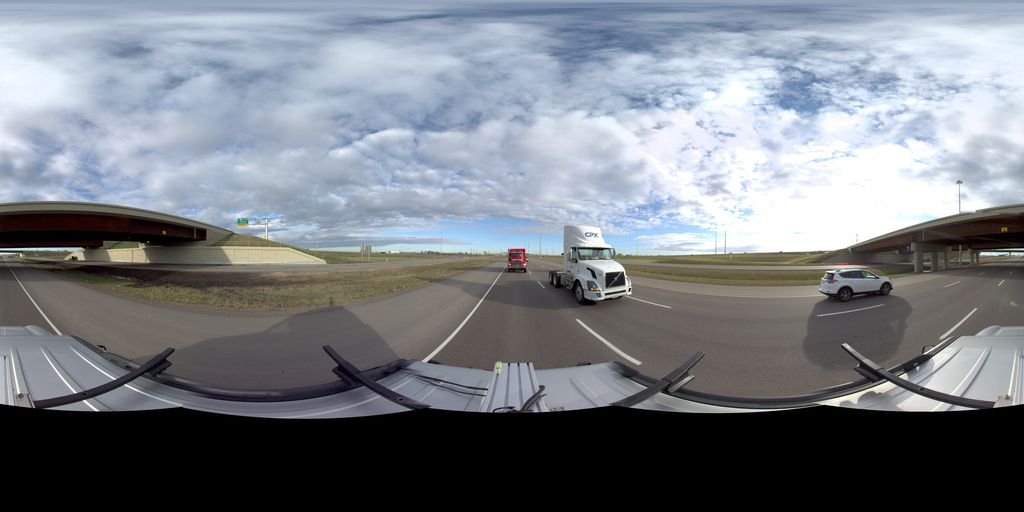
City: edmonton